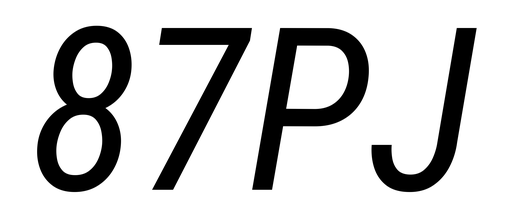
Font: Roboto-Italic_Condensed_Italic